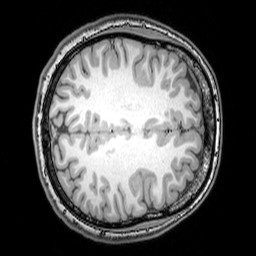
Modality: T1w
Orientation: axial
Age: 22
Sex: female
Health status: healthy
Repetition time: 0.081 s
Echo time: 0.037 s